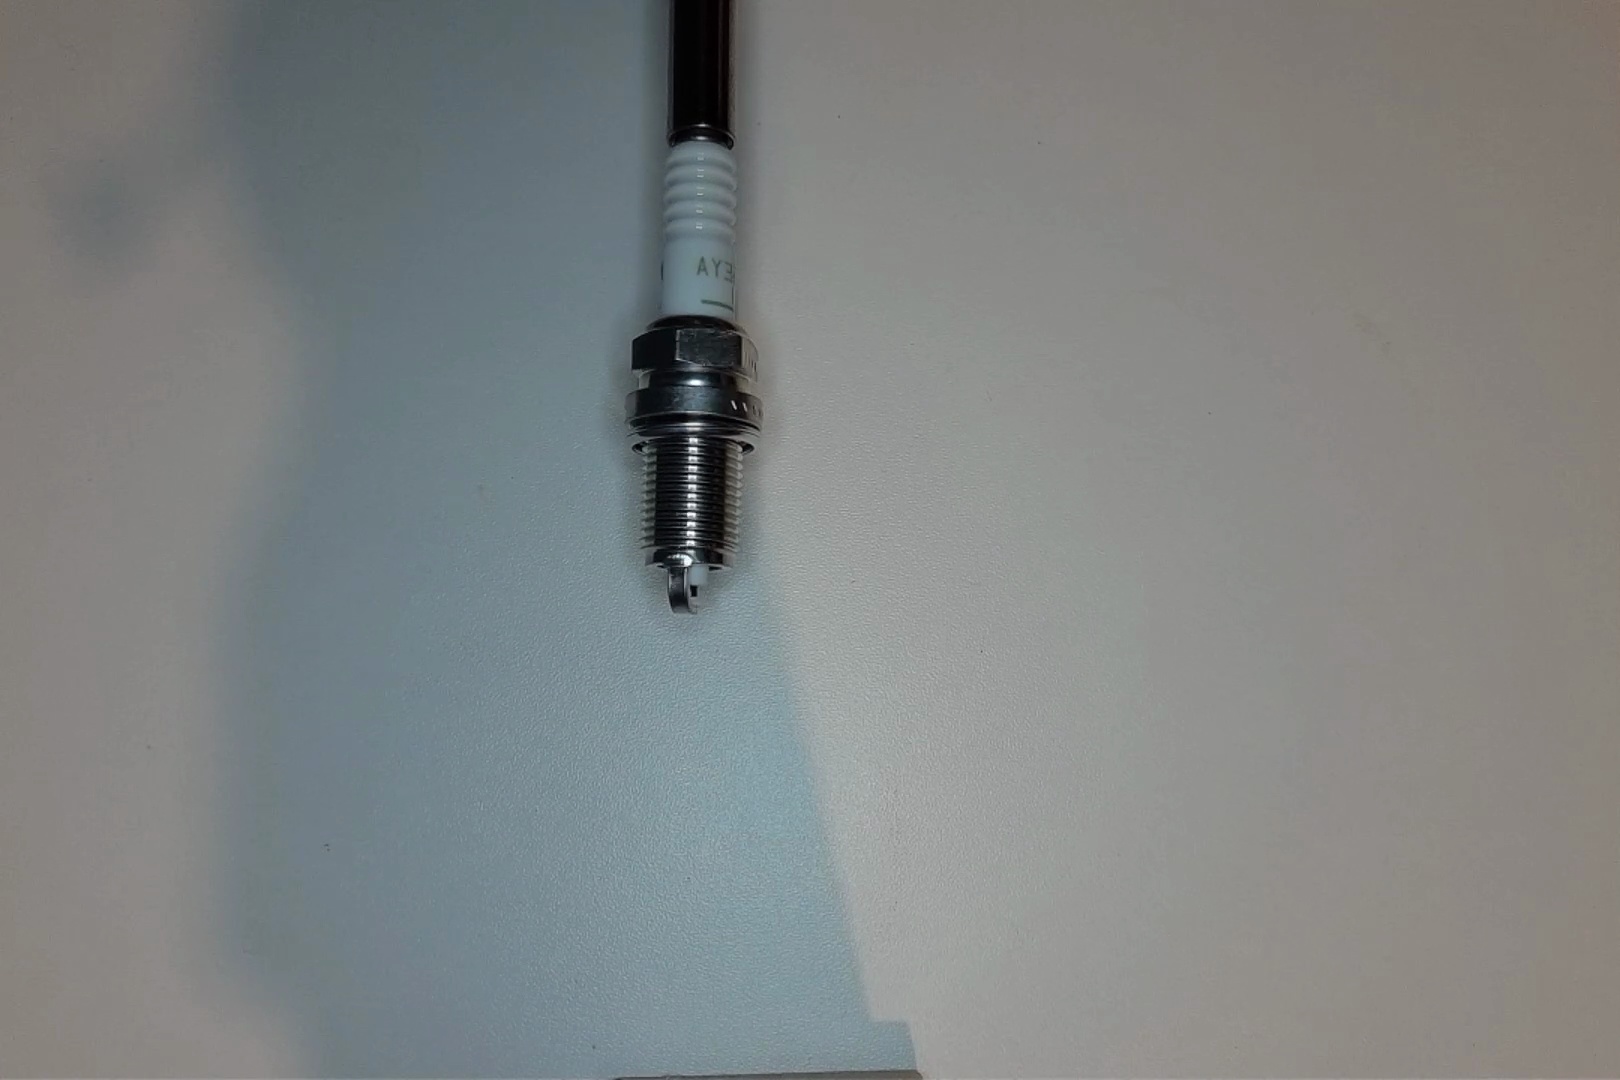
Label: no anomaly